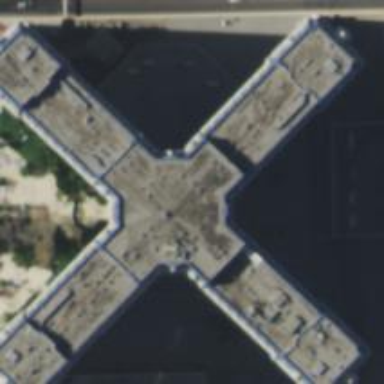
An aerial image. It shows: Hotel building located within mall.